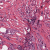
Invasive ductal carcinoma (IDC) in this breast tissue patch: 1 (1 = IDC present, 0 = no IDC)